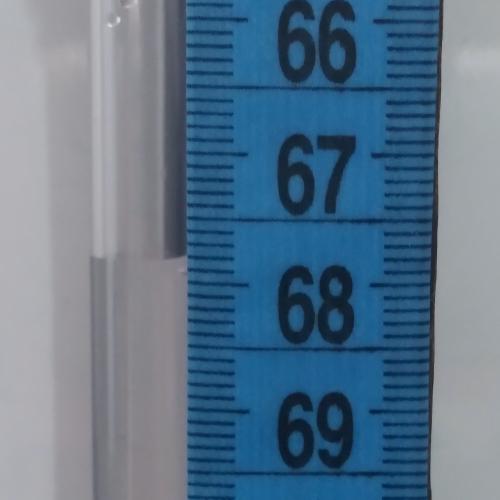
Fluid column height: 67.8 cm